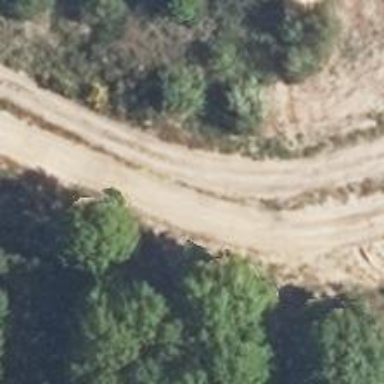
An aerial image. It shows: Dirt track with grade 4 track type.